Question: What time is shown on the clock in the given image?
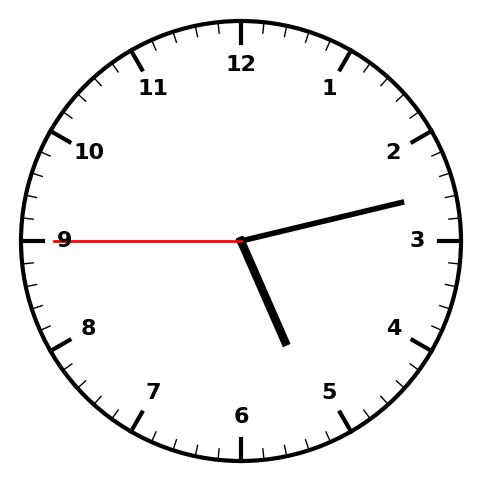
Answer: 05:12:45